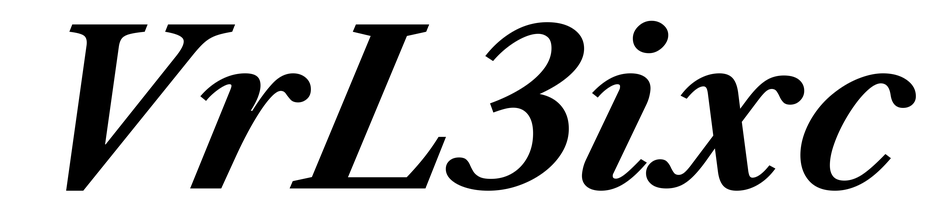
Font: LibreCaslonText-Italic_Bold_Italic